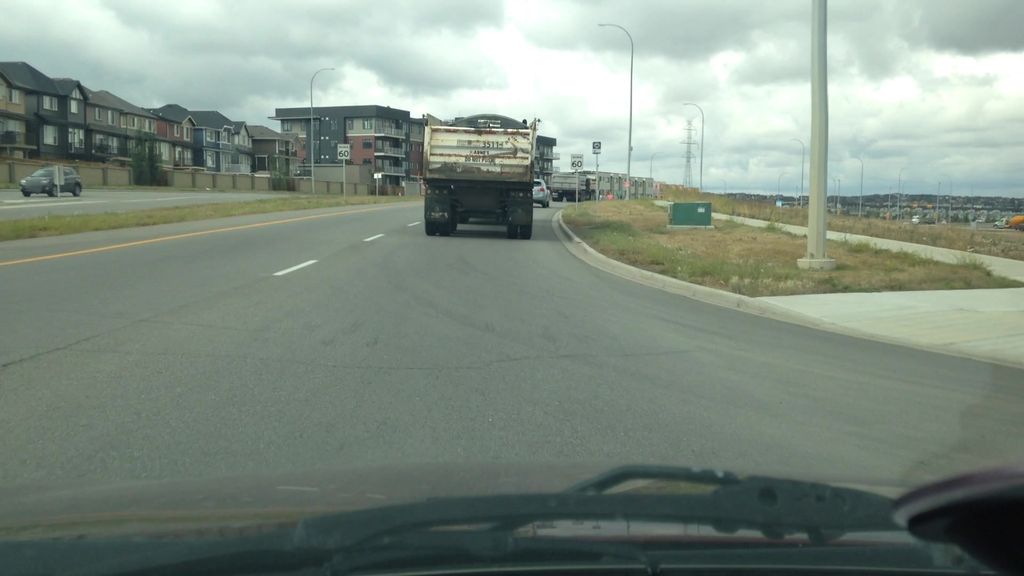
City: calgary